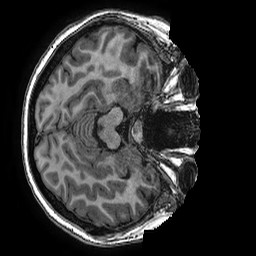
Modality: T1w
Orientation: axial
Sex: female
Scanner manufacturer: ge
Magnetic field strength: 3 T
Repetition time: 0.0077 s
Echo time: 0.003436 s